Field crop: tomato
Growth stage: 1
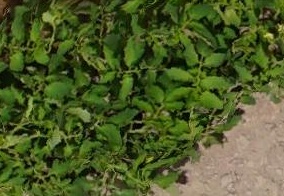
Species: tomato